The plot is a time-scale (wavelet) decomposition of a bearing vibration signal. Classify the bearing condition as one of: normal, inner_race, outer_race, ball.
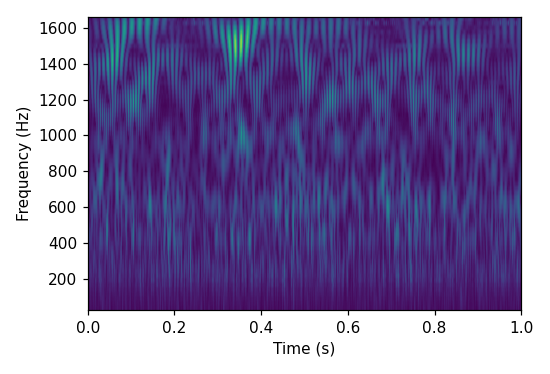
Answer: outer_race